Question: According to this: <URL> Ads served through the Google Play Services API should work on ARC Welder but all I get in my app is the test banner as shown in the picture:
Is there anything I need to do to make this work? As far as I can tell everything works, the ad is loaded like it does on Android but it just doesn't serve real ads. I'm using the exact same code to load ads on ARC Welder as I do on Android (including the same adUnitId). The same happens if you run the app on a Chromebook so it's not an ARC Welder issue. Interstitial ads don't show at all.
Here's how the the ad is loaded:
'''
AdRequest.Builder adRequest = new AdRequest.Builder();
if (Debug.DEBUG_MODE) {
adRequest.addTestDevice(AdRequest.DEVICE_ID_EMULATOR);
adRequest.addTestDevice("F5281A44BC3A9D2A1F8610A73C7C5A3D");
adRequest.addTestDevice("2E76737226676685E8D099929CDE097C");
adRequest.addTestDevice("BD1C0F31A686C467D35C92281DFB80D6");
adRequest.addTestDevice("407FB1B6C16E3A3E7F74E5F91DA17CA3");
}
admobView.setAdListener(new AdListener() {
@Override public void onAdLoaded() {
adView.setVisibility(View.VISIBLE);
}
});
admobView.loadAd(adRequest.build());
'''
Debug.DEBUG_MODE is false so the addTestDevice calls are never executed.
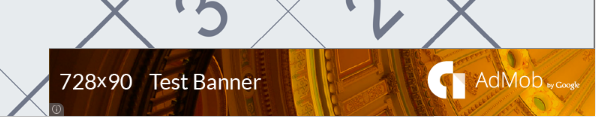
Answer: The Google Mobile Ads SDK always returns test ads when an emulator requests AdMob fill (to prevent production ads being used during development), and I bet that ARC triggers that behavior.
I do not currently know of a workaround, though I should mention that this would not affect those loading ads from Doubleclick for Publishers (which also uses the Mobile Ads SDK).